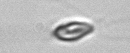
Label: Chrysochromulina